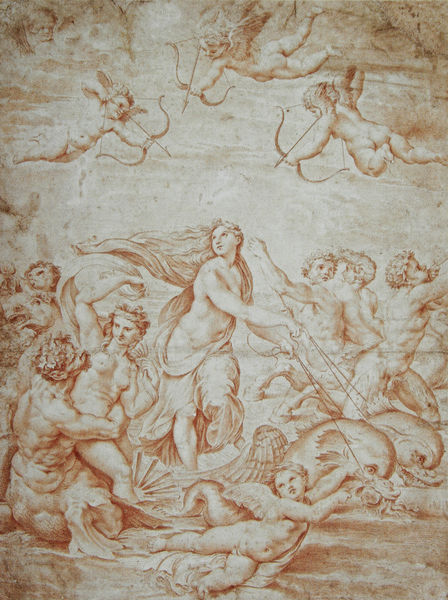
Titel: Triumph der Galatea
Standort: Oxford
Institution: Ashmolean Museum of Art and Archaeology
Schlagwörter: akt, dunkel, himmel, kampf, körper, mann, meer, nackt, wasser, wolken, frauen, menschen, see, braun, frau, grau, haar, hell, licht, männer, skizze, zeichnung, rot, schleier, tuch, beige, anatomie, horn, wind, sonne, haare, pferd, delphin, engel, putto, reiten, ritt, zügel, schiff, wellen, liebe, bogen, studie, graphik, sepia, wagen, spielen, muse, nackte, schwimmen, druck, stich, raub, allegorie, göttin, götter, muskel, lust, nymphe, musen, eros, venus, meerjungfrau, muschel, hörner, muscheln, amor, putten, tunika, putti, pfeil, rötel, begehren, pfeile, fische, amoretten, armor, ringen, stick, raffael, gefährt, haa, delfine, delphine, botticelli, aphrodite, primavera, delfin, amoren, cherub, galatea, tritonen, raphael, galathea, cherubin, nympfe, chigi, meermann, farnesina, muschelhörner, muschelwagen, pfiele, trition, raffaello, #götter, arethusa, tritone